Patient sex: F
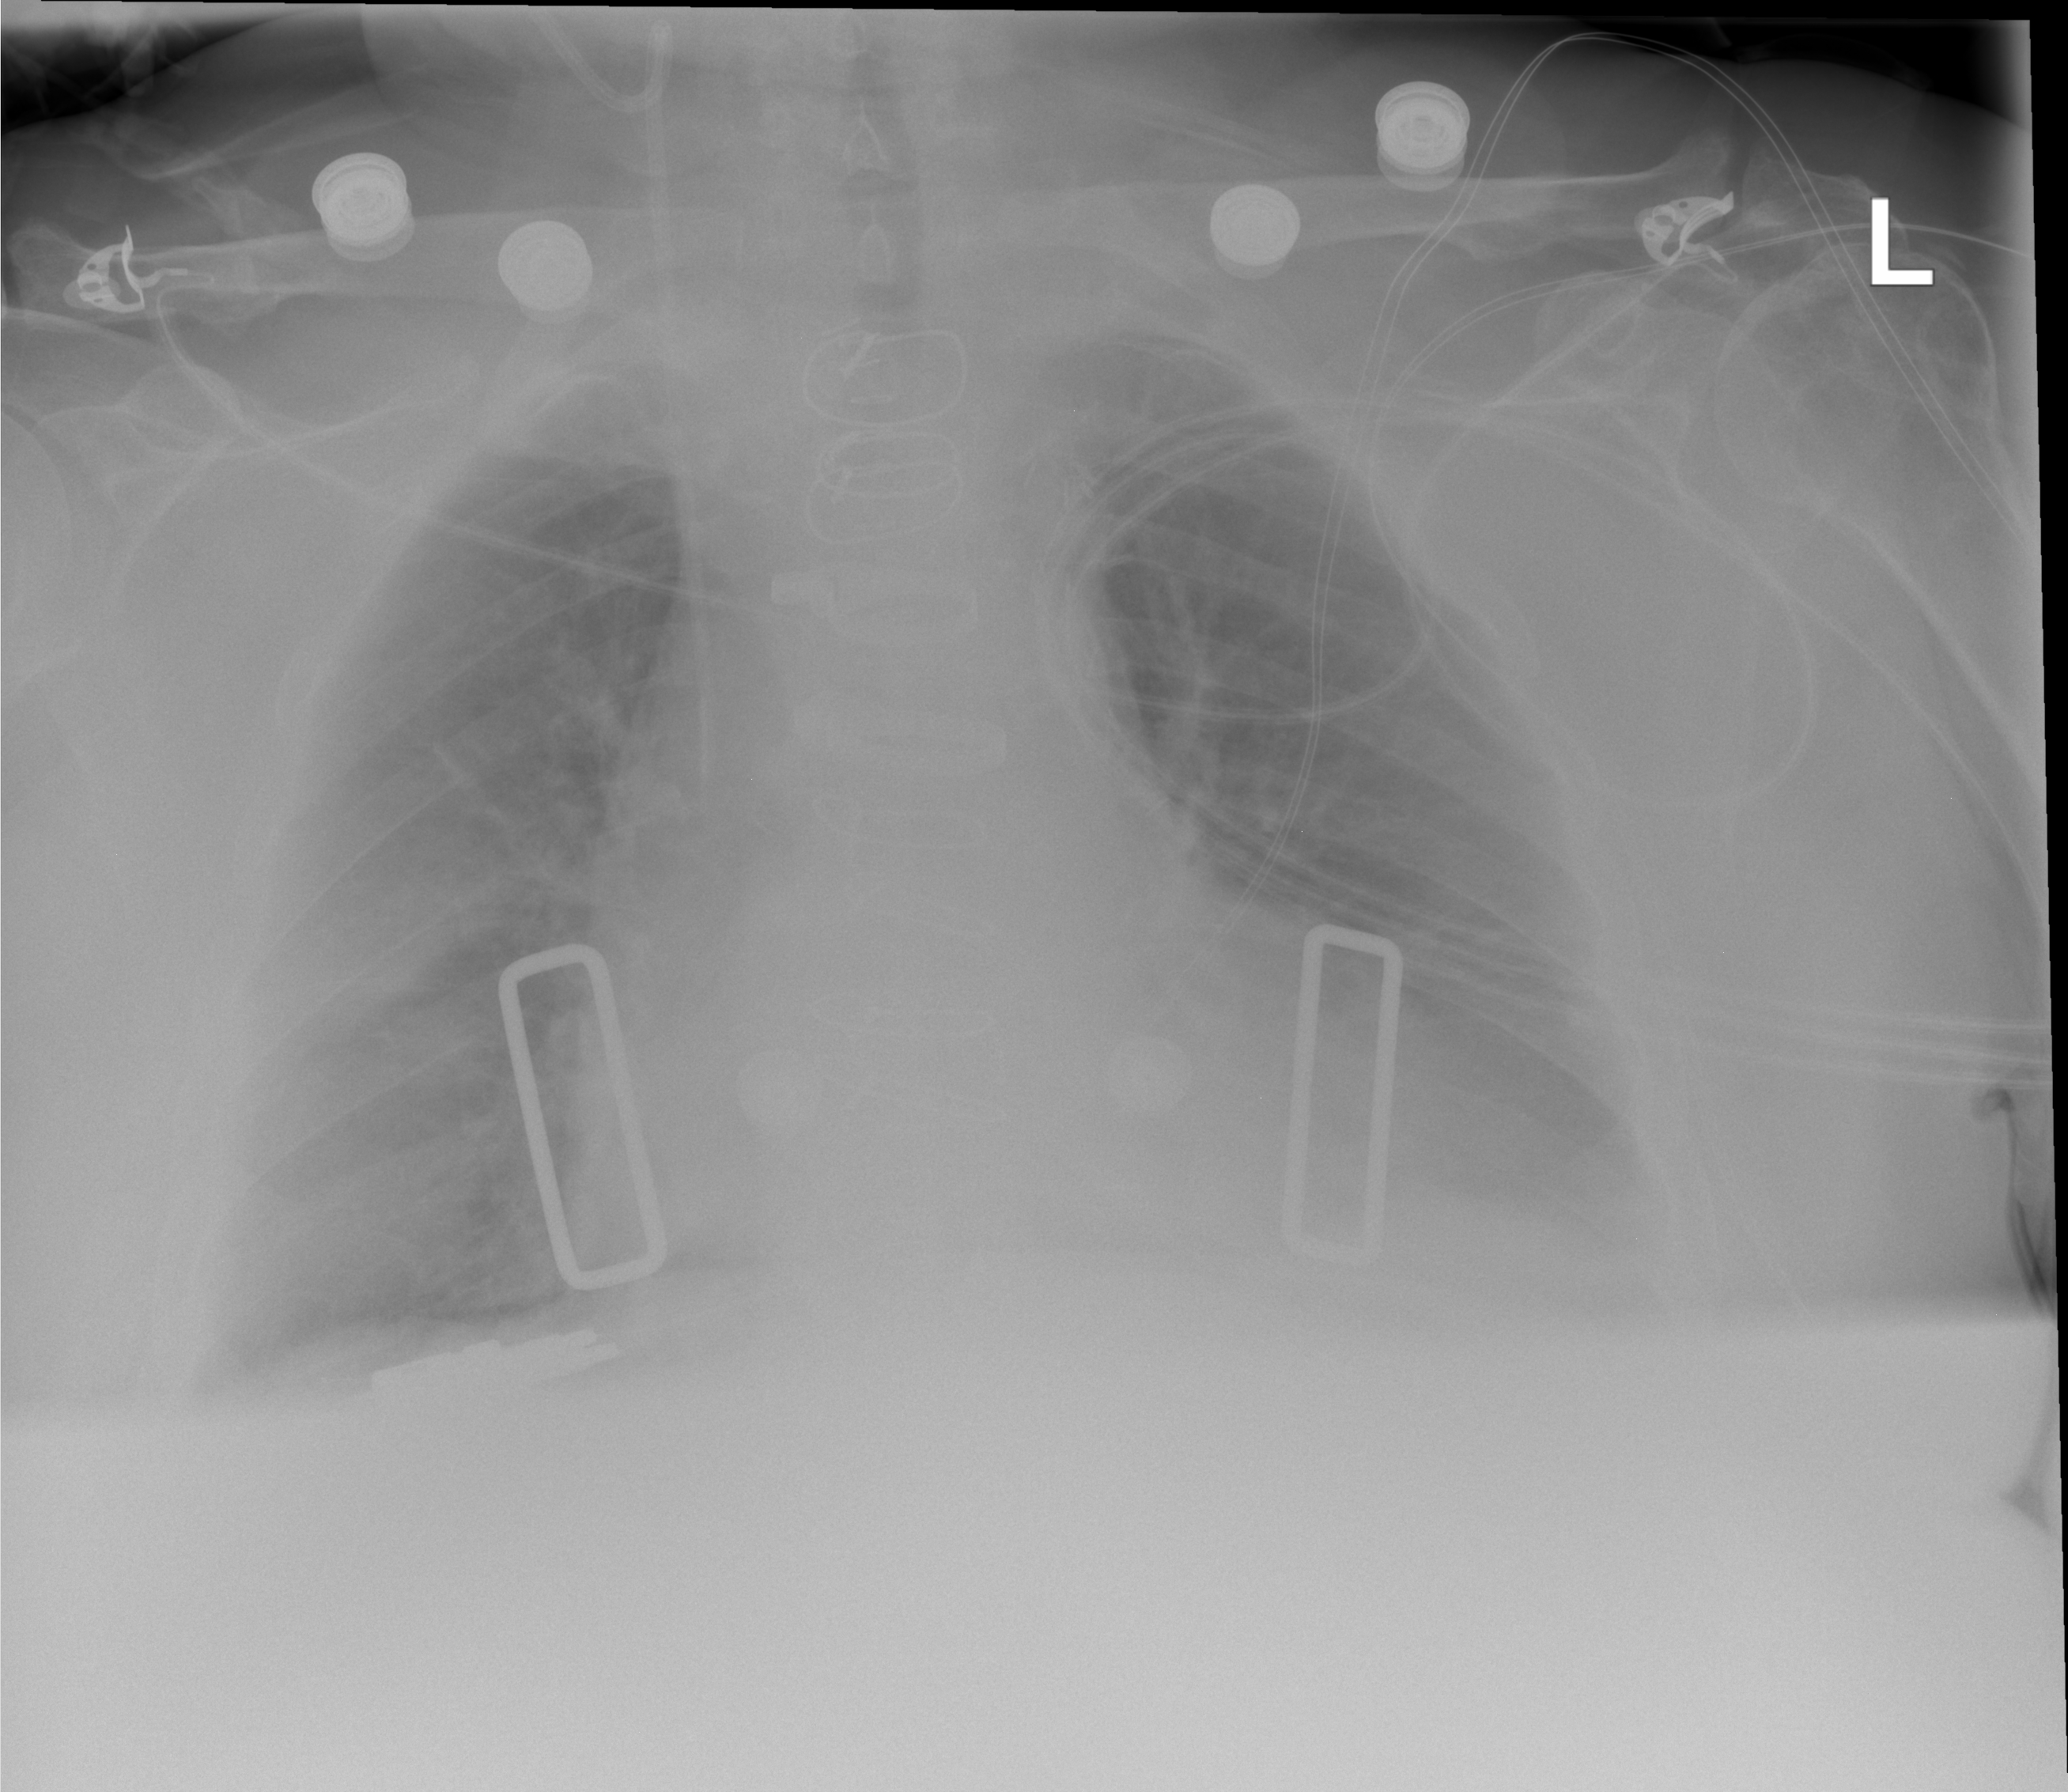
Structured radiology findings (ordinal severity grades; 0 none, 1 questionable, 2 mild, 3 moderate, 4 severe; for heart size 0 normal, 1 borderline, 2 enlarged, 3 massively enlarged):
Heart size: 1
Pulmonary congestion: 0
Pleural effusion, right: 0
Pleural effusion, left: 2
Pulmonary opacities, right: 0
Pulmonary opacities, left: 0
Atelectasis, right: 0
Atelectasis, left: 2